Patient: sex F, age 75
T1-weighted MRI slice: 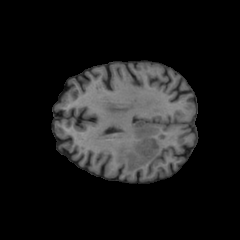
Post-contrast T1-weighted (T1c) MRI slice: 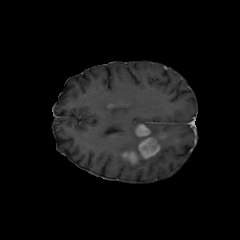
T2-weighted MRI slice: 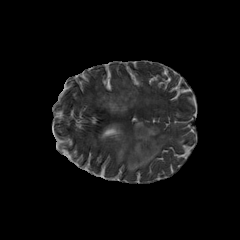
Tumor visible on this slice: yes
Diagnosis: Glioblastoma, IDH-wildtype
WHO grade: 4